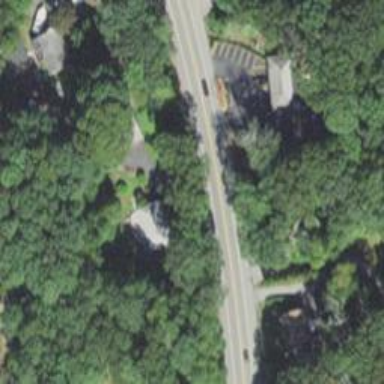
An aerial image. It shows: Asphalt road classified as trunk highway.